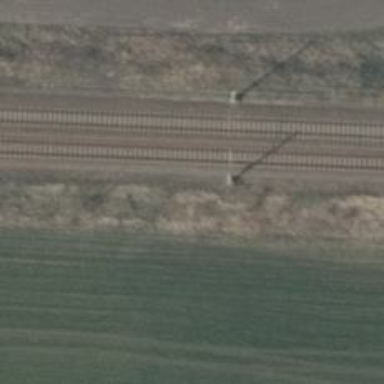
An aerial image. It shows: Milestone along the railway with catenary mast.